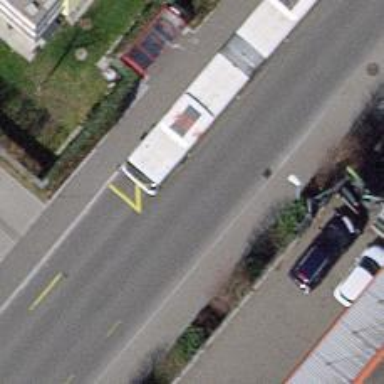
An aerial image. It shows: Bus stop with designated public transport stop position.